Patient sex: F
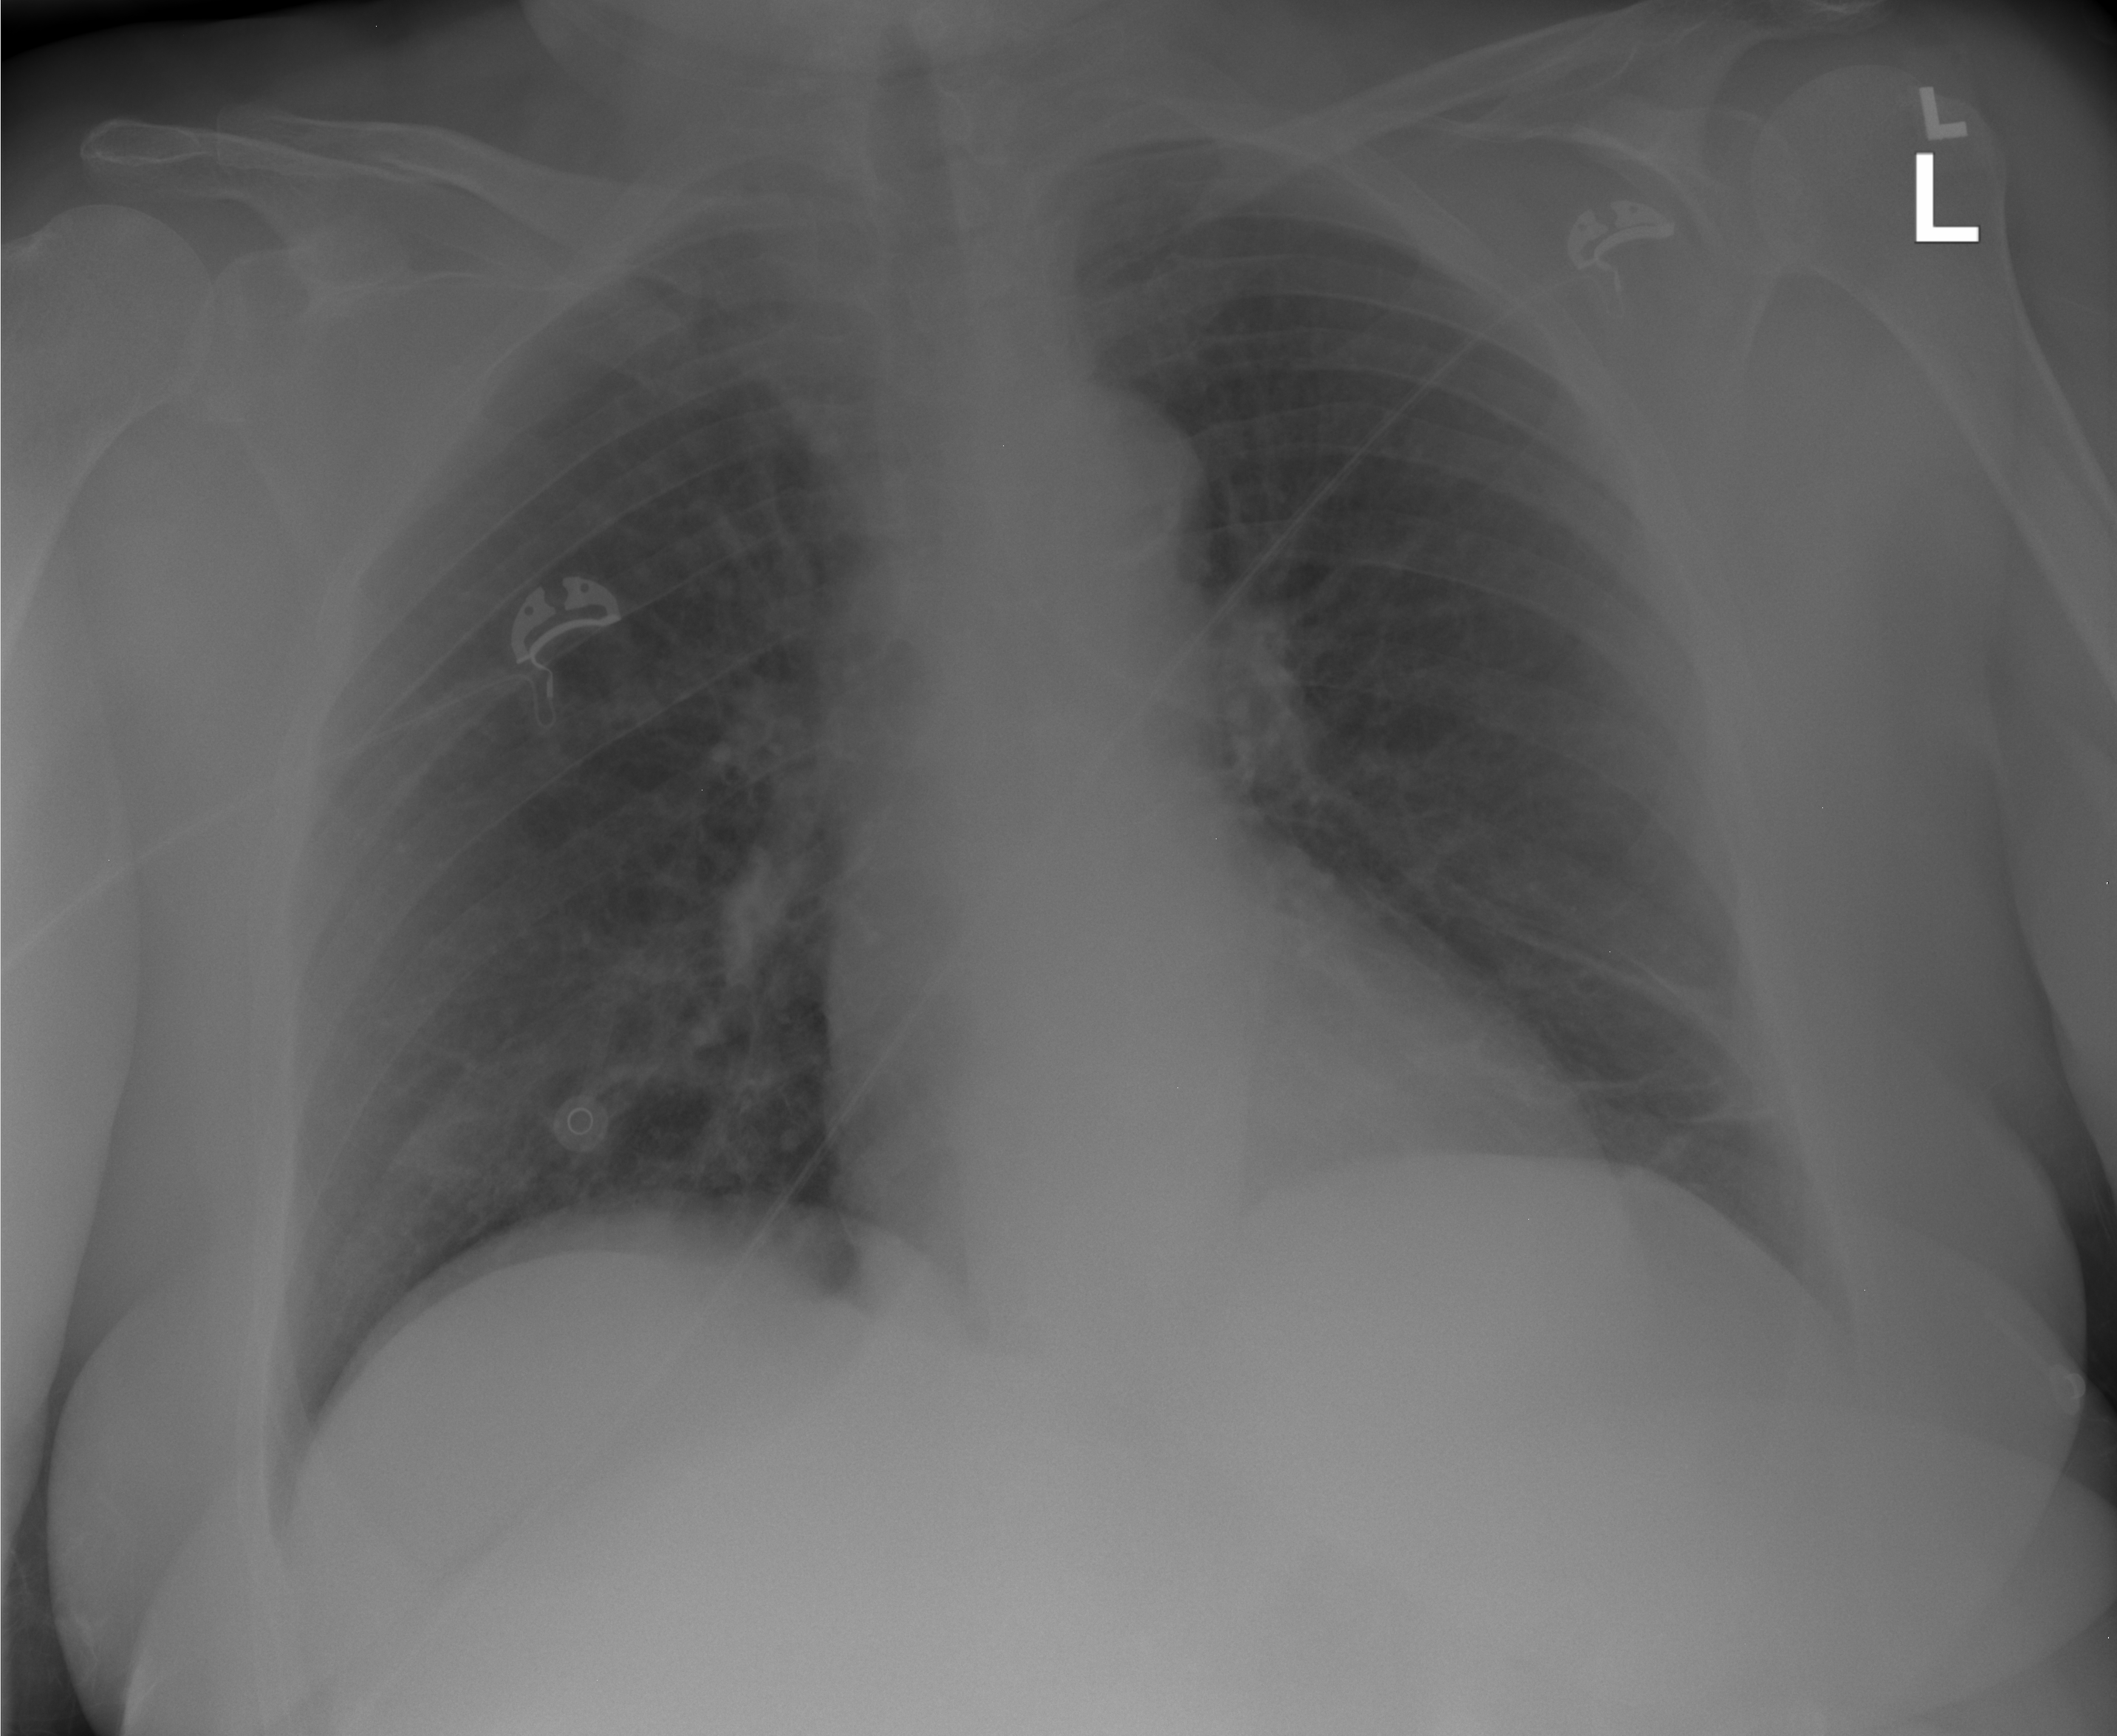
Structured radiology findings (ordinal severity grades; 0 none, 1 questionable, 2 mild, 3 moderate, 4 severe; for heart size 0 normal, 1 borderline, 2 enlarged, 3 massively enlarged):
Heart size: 0
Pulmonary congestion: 0
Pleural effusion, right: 0
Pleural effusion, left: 0
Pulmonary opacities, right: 0
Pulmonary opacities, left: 0
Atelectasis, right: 0
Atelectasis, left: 2